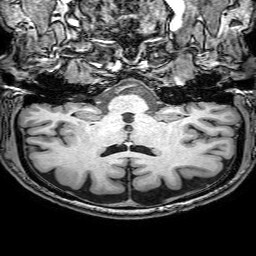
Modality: T1w
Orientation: sagittal
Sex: male
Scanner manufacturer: philips
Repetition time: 0.00821 s
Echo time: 0.00377 s